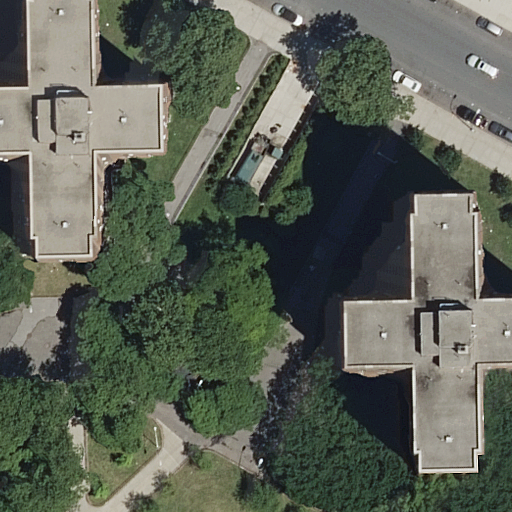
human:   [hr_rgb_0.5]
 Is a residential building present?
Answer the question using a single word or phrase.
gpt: yes

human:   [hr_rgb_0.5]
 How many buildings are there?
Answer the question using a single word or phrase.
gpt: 2

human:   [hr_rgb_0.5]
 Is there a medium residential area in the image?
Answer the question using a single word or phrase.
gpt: no

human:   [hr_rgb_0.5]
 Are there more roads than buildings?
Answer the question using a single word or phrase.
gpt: yes

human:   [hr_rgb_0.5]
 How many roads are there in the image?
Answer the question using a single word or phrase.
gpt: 6

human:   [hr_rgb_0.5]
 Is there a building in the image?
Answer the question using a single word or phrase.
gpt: yes

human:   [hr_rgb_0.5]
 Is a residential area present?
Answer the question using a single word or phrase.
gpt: yes

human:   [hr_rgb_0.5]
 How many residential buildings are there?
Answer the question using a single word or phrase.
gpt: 2

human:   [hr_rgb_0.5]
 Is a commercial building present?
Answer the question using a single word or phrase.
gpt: no

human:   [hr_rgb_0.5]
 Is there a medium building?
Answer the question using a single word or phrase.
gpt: no

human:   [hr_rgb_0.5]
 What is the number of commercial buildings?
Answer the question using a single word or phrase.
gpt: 0

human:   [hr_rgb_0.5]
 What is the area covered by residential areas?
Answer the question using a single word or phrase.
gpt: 9174m2

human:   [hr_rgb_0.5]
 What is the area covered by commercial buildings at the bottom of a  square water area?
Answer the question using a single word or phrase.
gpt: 0m2

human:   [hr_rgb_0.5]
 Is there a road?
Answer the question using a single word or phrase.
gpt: yes

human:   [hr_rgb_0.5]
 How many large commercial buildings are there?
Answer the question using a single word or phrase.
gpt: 0

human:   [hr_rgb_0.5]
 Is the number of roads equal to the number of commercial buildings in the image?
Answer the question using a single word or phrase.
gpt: no

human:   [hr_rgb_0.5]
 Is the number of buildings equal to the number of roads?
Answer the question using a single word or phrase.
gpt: no

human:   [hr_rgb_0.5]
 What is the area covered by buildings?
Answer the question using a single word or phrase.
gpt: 1892m2

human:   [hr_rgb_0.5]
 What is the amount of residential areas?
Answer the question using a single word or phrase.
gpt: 1

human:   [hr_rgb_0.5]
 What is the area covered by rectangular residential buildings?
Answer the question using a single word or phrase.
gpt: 0m2

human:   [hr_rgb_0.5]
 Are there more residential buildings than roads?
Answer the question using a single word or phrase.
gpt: no

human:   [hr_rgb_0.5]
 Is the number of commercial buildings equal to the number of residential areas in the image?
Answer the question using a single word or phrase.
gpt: no

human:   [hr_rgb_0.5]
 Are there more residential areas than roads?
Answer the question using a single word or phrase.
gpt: no

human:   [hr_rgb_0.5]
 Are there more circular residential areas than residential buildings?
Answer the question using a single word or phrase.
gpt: no

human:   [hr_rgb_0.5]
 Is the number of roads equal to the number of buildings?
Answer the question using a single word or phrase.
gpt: no

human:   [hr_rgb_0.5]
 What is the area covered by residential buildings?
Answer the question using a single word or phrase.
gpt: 1892m2

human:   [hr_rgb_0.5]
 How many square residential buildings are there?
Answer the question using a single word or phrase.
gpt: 0

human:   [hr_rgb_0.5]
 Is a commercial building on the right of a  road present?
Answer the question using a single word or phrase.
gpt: no

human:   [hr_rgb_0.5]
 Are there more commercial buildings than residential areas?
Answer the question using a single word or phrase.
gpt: no

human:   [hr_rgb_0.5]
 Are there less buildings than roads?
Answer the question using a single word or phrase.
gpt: yes

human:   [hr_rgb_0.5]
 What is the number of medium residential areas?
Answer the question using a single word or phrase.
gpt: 0

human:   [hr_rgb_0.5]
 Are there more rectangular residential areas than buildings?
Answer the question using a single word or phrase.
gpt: no

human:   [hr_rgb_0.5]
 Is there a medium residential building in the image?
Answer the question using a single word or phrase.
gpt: no

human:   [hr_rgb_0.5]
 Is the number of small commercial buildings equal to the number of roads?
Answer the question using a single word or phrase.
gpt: no

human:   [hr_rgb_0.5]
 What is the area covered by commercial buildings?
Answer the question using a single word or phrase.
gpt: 0m2

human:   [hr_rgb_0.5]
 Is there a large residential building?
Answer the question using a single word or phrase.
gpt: yes

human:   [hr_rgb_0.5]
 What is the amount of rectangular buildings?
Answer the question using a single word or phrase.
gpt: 0

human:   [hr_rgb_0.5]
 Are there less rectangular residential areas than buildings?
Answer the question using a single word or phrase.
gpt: yes

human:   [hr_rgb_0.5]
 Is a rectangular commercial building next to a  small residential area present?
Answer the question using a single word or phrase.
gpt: no

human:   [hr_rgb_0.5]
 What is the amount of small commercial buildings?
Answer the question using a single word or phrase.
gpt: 0

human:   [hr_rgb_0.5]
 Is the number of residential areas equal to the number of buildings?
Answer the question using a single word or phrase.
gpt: no

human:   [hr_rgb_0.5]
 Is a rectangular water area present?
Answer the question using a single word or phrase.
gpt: no

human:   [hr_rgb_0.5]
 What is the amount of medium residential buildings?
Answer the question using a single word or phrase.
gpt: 0

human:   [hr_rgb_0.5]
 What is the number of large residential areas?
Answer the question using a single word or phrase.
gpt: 1

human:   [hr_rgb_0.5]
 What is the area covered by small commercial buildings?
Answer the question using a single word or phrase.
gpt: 0m2

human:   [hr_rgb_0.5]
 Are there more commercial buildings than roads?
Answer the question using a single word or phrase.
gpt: no

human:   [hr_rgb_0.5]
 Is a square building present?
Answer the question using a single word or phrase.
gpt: no

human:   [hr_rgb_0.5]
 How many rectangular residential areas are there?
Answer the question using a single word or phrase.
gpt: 1

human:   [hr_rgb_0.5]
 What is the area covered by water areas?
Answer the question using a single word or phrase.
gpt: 0m2

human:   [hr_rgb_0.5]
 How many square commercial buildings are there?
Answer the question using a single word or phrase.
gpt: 0

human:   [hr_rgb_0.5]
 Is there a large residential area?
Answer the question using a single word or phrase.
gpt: yes

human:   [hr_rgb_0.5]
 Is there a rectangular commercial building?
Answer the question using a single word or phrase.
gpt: no

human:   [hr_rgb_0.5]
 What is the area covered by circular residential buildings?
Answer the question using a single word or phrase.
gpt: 0m2

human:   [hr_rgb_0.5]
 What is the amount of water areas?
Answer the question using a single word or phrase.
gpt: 0

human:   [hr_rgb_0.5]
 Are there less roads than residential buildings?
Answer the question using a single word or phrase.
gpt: no

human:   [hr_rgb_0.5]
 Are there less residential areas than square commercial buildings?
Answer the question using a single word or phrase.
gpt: no

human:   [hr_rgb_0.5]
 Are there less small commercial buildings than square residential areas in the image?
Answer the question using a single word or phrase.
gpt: no

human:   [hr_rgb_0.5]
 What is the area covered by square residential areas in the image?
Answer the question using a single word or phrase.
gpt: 0m2

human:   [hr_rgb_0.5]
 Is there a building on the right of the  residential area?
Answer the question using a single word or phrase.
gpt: yes

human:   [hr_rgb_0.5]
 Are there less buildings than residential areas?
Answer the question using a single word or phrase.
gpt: no

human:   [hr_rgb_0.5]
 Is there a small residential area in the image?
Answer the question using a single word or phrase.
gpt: no

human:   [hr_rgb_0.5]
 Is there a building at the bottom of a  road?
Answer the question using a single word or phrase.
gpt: yes

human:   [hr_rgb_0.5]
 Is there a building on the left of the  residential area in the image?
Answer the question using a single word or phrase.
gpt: yes

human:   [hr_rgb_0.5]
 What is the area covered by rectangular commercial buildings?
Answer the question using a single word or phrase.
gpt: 0m2